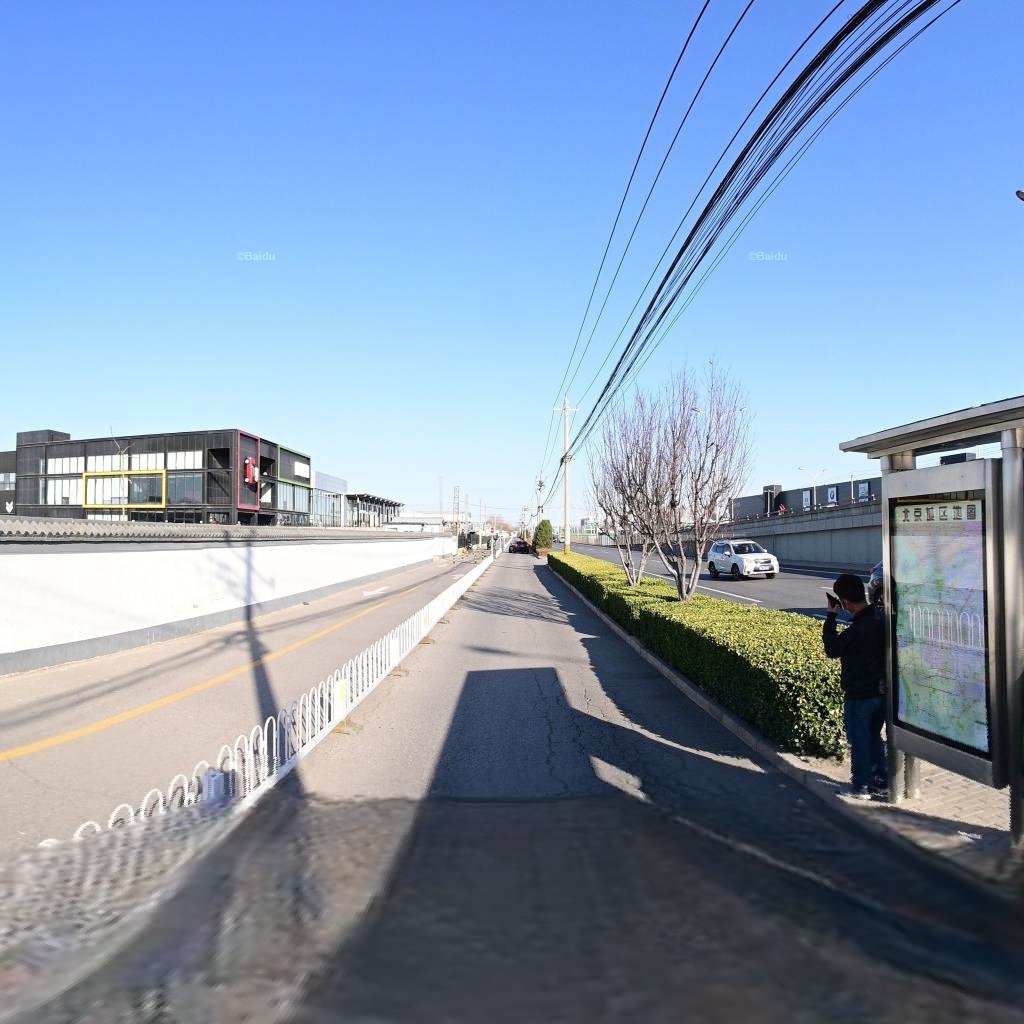
Region: Chaoyang
Road damage annotations: alligator crack, transverse crack